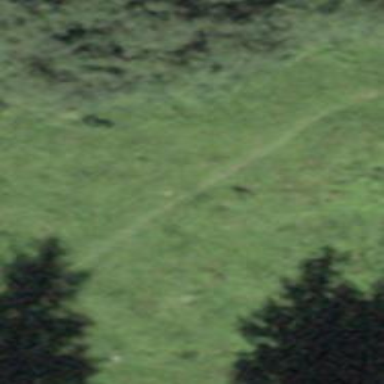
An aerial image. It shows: Path.